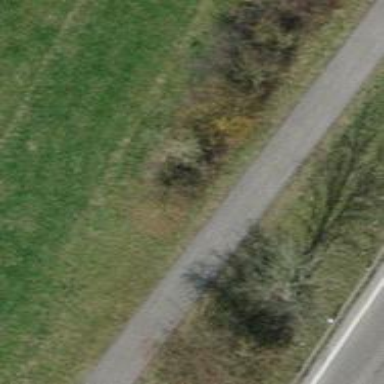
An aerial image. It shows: Embankment with hedge barrier.